Question: I am designing an application that requires a tablet to be split into three separate screens as shown below. Each screen will have a picture on it and when you swipe this picture vertically it will bring you to the next picture.I have used Fragments to do this and so far I have managed to create 3 Fragments that are displayed on one screen as shown below.Each fragment responds to an up or down swipe.I have used viewflipper and animation to swipe between images. However when I add this code to my application it causes it to crash.I get an inflate exception in my logcat as show below:
'''
01-08 15:52:05.870: E/AndroidRuntime(4061): FATAL EXCEPTION: main
01-08 15:52:05.870: E/AndroidRuntime(4061): java.lang.RuntimeException: Unable to start activity ComponentInfo{com.david.fragmenttest/com.david.fragmenttest.MainFragment}: android.view.InflateException: Binary XML file line #13: Error inflating class fragment
'''
The code works fine on its own but when I add it to my fragment class I get the above error.Does anyone know if its possible to use viewflipper and animation within a fragment class?Am i maybe approaching this the wrong way?Thanks

Main Class:
'''
public class Main extends Activity {
@Override
public void onCreate(Bundle savedInstanceState) {
super.onCreate(savedInstanceState);
setContentView(R.layout.main);
}
}
'''
Main.xml
'''
<?xml version="1.0" encoding="utf-8"?>
<LinearLayout xmlns:android="http://schemas.android.com/apk/res/android"
android:layout_width="match_parent"
android:layout_height="match_parent"
android:orientation="horizontal" >
<fragment
android:id="@+id/imOne"
android:name="com.david.ImageOne"
android:layout_width="400dp"
android:layout_height="fill_parent" />
<fragment
android:id="@+id/imTwo"
android:name="com.david.ImageTwo"
android:layout_width="400dp"
android:layout_height="fill_parent" />
<fragment
android:id="@+id/imThree"
android:name="com.david.ImageThree"
android:layout_width="400dp"
android:layout_height="fill_parent" />
</LinearLayout>
'''
Class for Fragment A
'''
public class ImageTwo extends Fragment {
private ViewFlipper mViewFlipper;
private int mSpeed;
private int mCount;
private int mFactor;
private boolean mAnimating;
@Override
public View onCreateView(LayoutInflater inflater, ViewGroup container,
Bundle savedInstanceState) {
View view = inflater.inflate(R.layout.pic_two, container, false);
mViewFlipper = (ViewFlipper) getView().findViewById(R.id.view_flipper);
mAnimating = false;
mCount = 0;
mSpeed = 0;
final GestureDetector gesture = new GestureDetector(getActivity(),
new GestureDetector.SimpleOnGestureListener() {
@Override
public boolean onDown(MotionEvent e) {
// TODO Auto-generated method stub
return true;
}
private Runnable r1 = new Runnable() {
@Override
public void run() {
up();
if (mCount < 1) {
mAnimating = false;
} else {
Handler h = new Handler();
h.postDelayed(r1, mSpeed);
}
}
};
private Runnable r2 = new Runnable() {
@Override
public void run() {
down();
if (mCount < 1) {
mAnimating = false;
} else {
Handler h = new Handler();
h.postDelayed(r2, mSpeed);
}
}
};
@Override
public boolean onFling(MotionEvent start,
MotionEvent finish, float xVelocity, float yVelocity) {
try {
if (mAnimating)
return true;
mAnimating = true;
mCount = (int) Math.abs(yVelocity) / 900;
mFactor = (int) 300 / mCount;
mSpeed = mFactor;
if (yVelocity > 0) {
// down
Handler h = new Handler();
h.postDelayed(r2, mSpeed);
} else {
// up
Handler h = new Handler();
h.postDelayed(r1, mSpeed);
}
// ((TextView)findViewById(R.id.velocity)).setText("VELOCITY => "+Float.toString(yVelocity));
} catch (ArithmeticException e) {
// swiped too slow doesn't register
mAnimating = false;
}
return true;
}
private void up() {
mCount--;
mSpeed += mFactor;
Animation inFromBottom = new TranslateAnimation(
Animation.RELATIVE_TO_PARENT, 0.0f,
Animation.RELATIVE_TO_PARENT, 0.0f,
Animation.RELATIVE_TO_PARENT, 1.0f,
Animation.RELATIVE_TO_PARENT, 0.0f);
inFromBottom
.setInterpolator(new AccelerateInterpolator());
inFromBottom.setDuration(mSpeed);
Animation outToTop = new TranslateAnimation(
Animation.RELATIVE_TO_PARENT, 0.0f,
Animation.RELATIVE_TO_PARENT, 0.0f,
Animation.RELATIVE_TO_PARENT, 0.0f,
Animation.RELATIVE_TO_PARENT, -1.0f);
outToTop.setInterpolator(new AccelerateInterpolator());
outToTop.setDuration(mSpeed);
mViewFlipper.clearAnimation();
mViewFlipper.setInAnimation(inFromBottom);
mViewFlipper.setOutAnimation(outToTop);
if (mViewFlipper.getDisplayedChild() == 0) {
mViewFlipper.setDisplayedChild(2);
} else {
mViewFlipper.showPrevious();
}
}
private void down() {
mCount--;
mSpeed += mFactor;
Animation outToBottom = new TranslateAnimation(
Animation.RELATIVE_TO_PARENT, 0.0f,
Animation.RELATIVE_TO_PARENT, 0.0f,
Animation.RELATIVE_TO_PARENT, 0.0f,
Animation.RELATIVE_TO_PARENT, 1.0f);
outToBottom
.setInterpolator(new AccelerateInterpolator());
outToBottom.setDuration(mSpeed);
Animation inFromTop = new TranslateAnimation(
Animation.RELATIVE_TO_PARENT, 0.0f,
Animation.RELATIVE_TO_PARENT, 0.0f,
Animation.RELATIVE_TO_PARENT, -1.0f,
Animation.RELATIVE_TO_PARENT, 0.0f);
inFromTop.setInterpolator(new AccelerateInterpolator());
inFromTop.setDuration(mSpeed);
mViewFlipper.clearAnimation();
mViewFlipper.setInAnimation(inFromTop);
mViewFlipper.setOutAnimation(outToBottom);
if (mViewFlipper.getDisplayedChild() == 0) {
mViewFlipper.setDisplayedChild(2);
} else {
mViewFlipper.showPrevious();
}
}
@Override
public void onLongPress(MotionEvent e) {
// TODO Auto-generated method stub
}
@Override
public boolean onScroll(MotionEvent e1, MotionEvent e2,
float distanceX, float distanceY) {
// TODO Auto-generated method stub
return false;
}
@Override
public void onShowPress(MotionEvent e) {
// TODO Auto-generated method stub
}
@Override
public boolean onSingleTapUp(MotionEvent e) {
// TODO Auto-generated method stub
return false;
}
});
view.setOnTouchListener(new View.OnTouchListener() {
@Override
public boolean onTouch(View v, MotionEvent event) {
return gesture.onTouchEvent(event);
}
});
return view;
}
'''
}
Fragment Layout - pic_one.xml
'''
<?xml version="1.0" encoding="utf-8"?>
<LinearLayout xmlns:android="http://schemas.android.com/apk/res/android"
android:layout_width="match_parent"
android:layout_height="match_parent"
android:orientation="vertical" >
<ImageView
android:id="@+id/imOne"
android:layout_width="wrap_content"
android:layout_height="wrap_content"
android:src="@drawable/bus_1" />
</LinearLayout>
'''
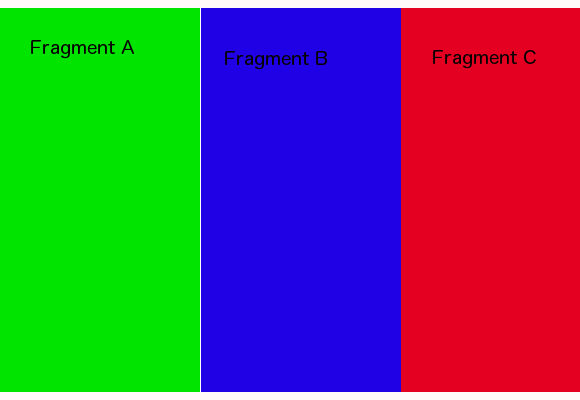
Answer: I worked out how to get this working. I had not set up my gestureDetector properly which is why nothing was happening when I was swiping the screen. Below is the code I used to get it working.
'''
public class ImageOne extends Fragment {
private static final int SWIPE_THRESHOLD = 100;
private static final int SWIPE_VELOCITY_THRESHOLD = 100;
@Override
public View onCreateView(LayoutInflater inflater, ViewGroup container,
Bundle savedInstanceState) {
View view = inflater.inflate(R.layout.pic_one, container, false);
final GestureDetector gesture = new GestureDetector(getActivity(),
new GestureDetector.SimpleOnGestureListener() {
@Override
public boolean onDown(MotionEvent e) {
// TODO Auto-generated method stub
return true;
}
@Override
public boolean onFling(MotionEvent e1, MotionEvent e2, float velocityX,
float velocityY) {
boolean result = false;
try {
float diffY = e2.getY() - e1.getY();
float diffX = e2.getX() - e1.getX();
if (Math.abs(diffX) > Math.abs(diffY)) {
if (Math.abs(diffX) > SWIPE_THRESHOLD
&& Math.abs(velocityX) > SWIPE_VELOCITY_THRESHOLD) {
if (diffX > 0) {
onSwipeRight();
} else {
onSwipeLeft();
}
}
} else {
if (Math.abs(diffY) > SWIPE_THRESHOLD
&& Math.abs(velocityY) > SWIPE_VELOCITY_THRESHOLD) {
if (diffY > 0) {
onSwipeBottom();
} else {
onSwipeTop();
}
}
}
} catch (Exception exception) {
exception.printStackTrace();
}
return result;
}
@Override
public void onLongPress(MotionEvent e) {
// TODO Auto-generated method stub
}
@Override
public boolean onScroll(MotionEvent e1, MotionEvent e2, float distanceX,
float distanceY) {
// TODO Auto-generated method stub
return false;
}
@Override
public void onShowPress(MotionEvent e) {
// TODO Auto-generated method stub
}
@Override
public boolean onSingleTapUp(MotionEvent e) {
// TODO Auto-generated method stub
return false;
}
public void onSwipeRight() {
Toast.makeText(getActivity(), " RIGHT ", Toast.LENGTH_LONG).show();
}
public void onSwipeLeft() {
Toast.makeText(getActivity(), " LEFT ", Toast.LENGTH_LONG).show();
}
public void onSwipeTop() {
Toast.makeText(getActivity(), " TOP ", Toast.LENGTH_LONG).show();
}
public void onSwipeBottom() {
Toast.makeText(getActivity(), " BOTTOM ", Toast.LENGTH_LONG).show();
}
});
view.setOnTouchListener(new View.OnTouchListener() {
@Override
public boolean onTouch(View v, MotionEvent event) {
return gesture.onTouchEvent(event);
}
});
return view;
}
}
'''